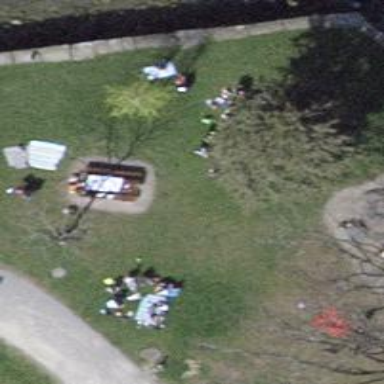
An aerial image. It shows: Picnic table located in leisure land area.